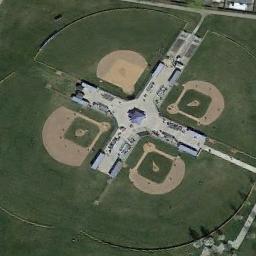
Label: baseball_diamond